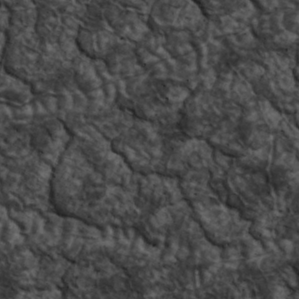
Label: non_frost